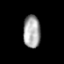
Tissue: prostate
Cell type: Endothelial cells
Senescence score: 0.6901
Nuclear area (px): 548
Mean DAPI intensity: 166.124